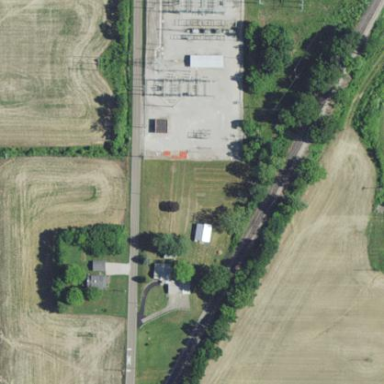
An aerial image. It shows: Power substation.